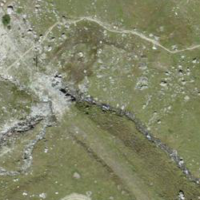
EUNIS habitat code: 26
Species observed at this site:
Aster alpinus